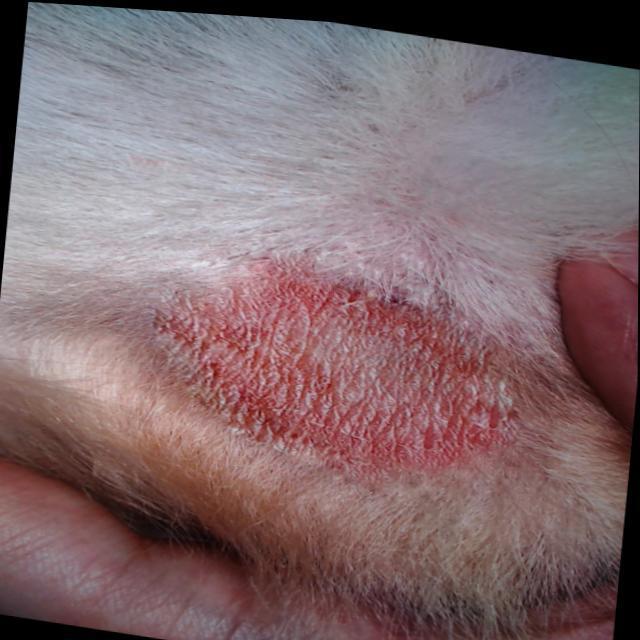
Canine ringworm (Dermatophytosis) — fungal infection caused by Microsporum or Trichophyton. Presents with circular alopecia, scaling, crusting, and broken hairs.